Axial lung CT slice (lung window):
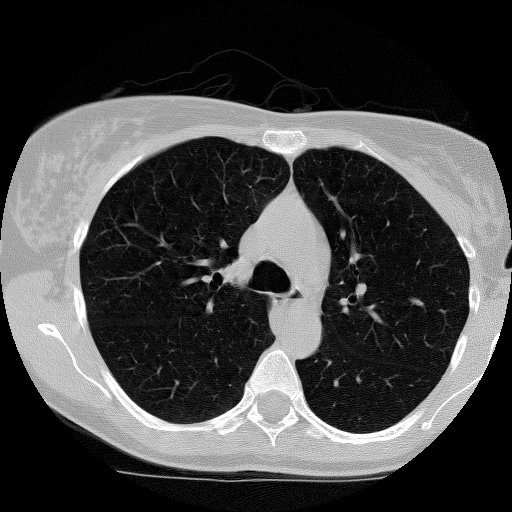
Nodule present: no